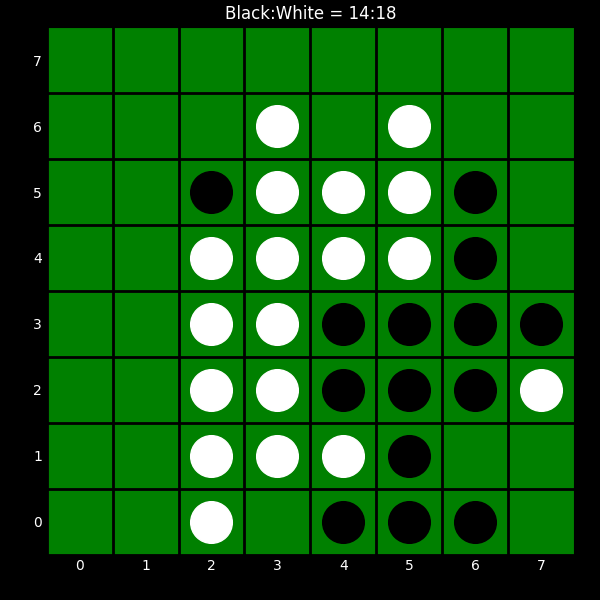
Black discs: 14
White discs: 18